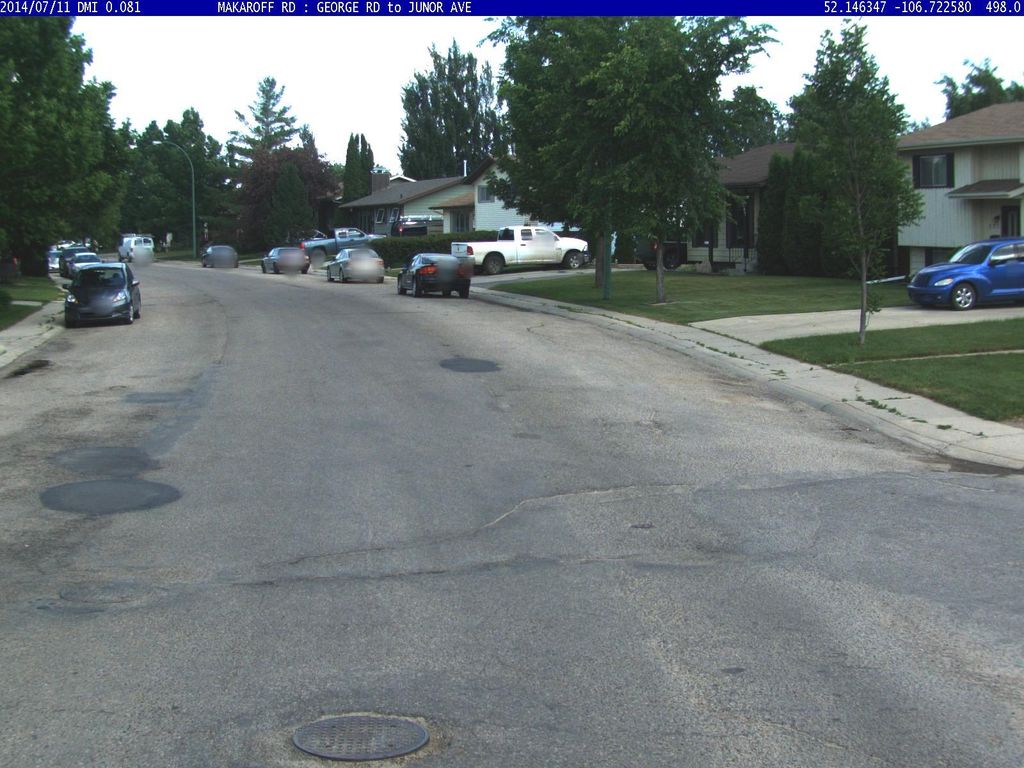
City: saskatoon